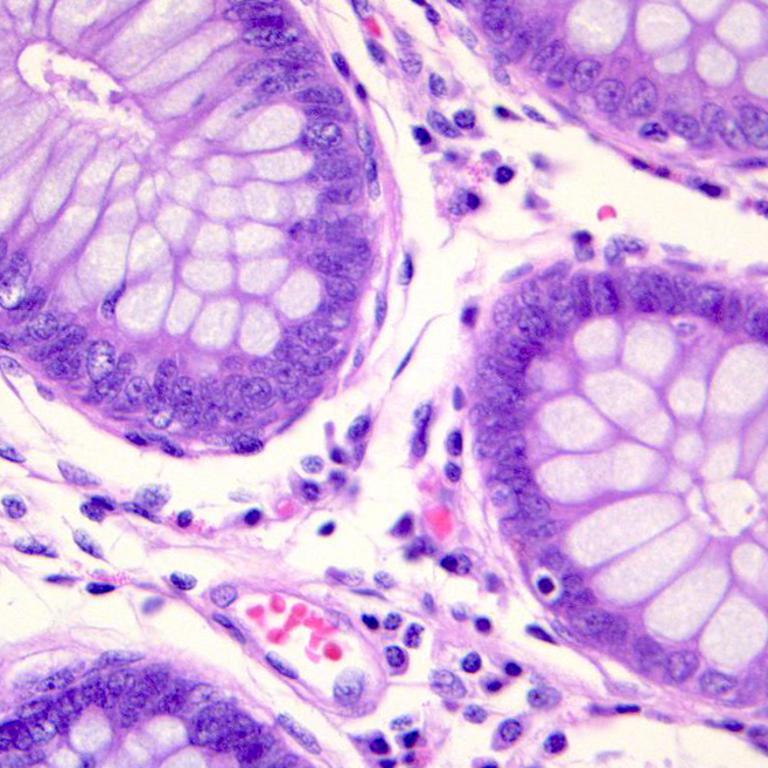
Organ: colon
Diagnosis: benign